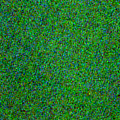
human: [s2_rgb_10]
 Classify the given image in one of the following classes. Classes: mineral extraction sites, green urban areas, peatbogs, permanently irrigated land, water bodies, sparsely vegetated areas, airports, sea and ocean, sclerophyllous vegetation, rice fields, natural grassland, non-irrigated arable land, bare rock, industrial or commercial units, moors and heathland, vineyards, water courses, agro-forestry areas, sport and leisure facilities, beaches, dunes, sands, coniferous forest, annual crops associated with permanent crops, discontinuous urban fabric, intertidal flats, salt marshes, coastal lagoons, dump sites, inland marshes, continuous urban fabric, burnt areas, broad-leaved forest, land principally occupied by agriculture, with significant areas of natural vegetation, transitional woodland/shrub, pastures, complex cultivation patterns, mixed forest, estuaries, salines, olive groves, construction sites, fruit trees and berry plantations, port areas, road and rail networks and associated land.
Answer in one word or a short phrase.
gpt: sea and ocean